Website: crate-barrel
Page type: address-validator
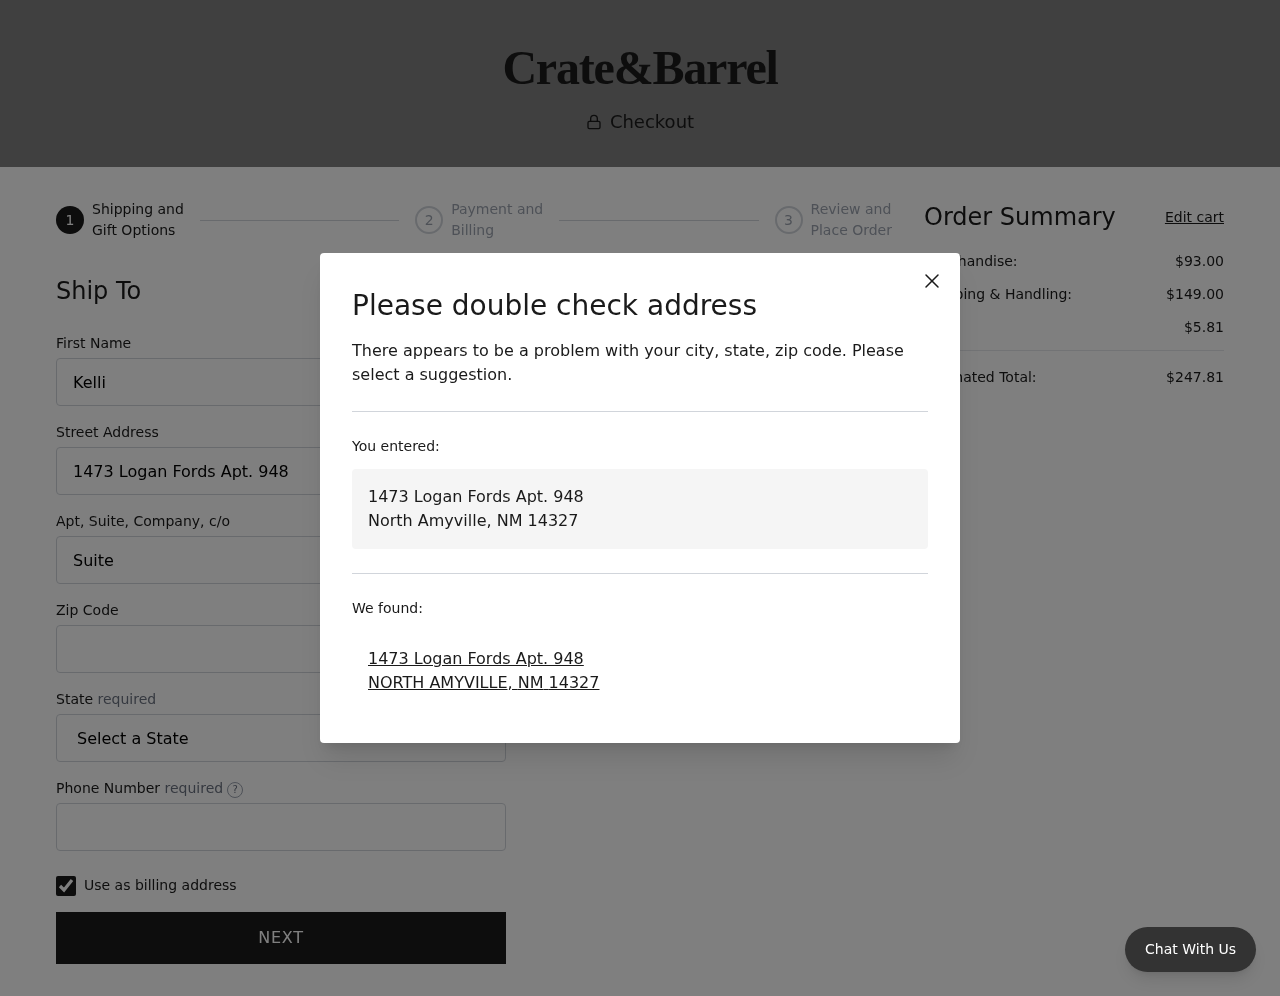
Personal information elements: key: PII_CITY
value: North Amyville
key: PII_CITY
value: NORTH AMYVILLE
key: PII_FIRSTNAME
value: Kelli
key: PII_PHONE
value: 4306187625
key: PII_POSTCODE
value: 14327
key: PII_STATE
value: New Mexico
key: PII_STATE_ABBR
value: NM
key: PII_STREET
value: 1473 Logan Fords Apt. 948
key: PII_STREET2
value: Suite 649
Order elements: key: ORDER_SUBTOTAL
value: $93.00
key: ORDER_SHIPPING_COST
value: $149.00
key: ORDER_TAX
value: $5.81
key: ORDER_TOTAL
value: $247.81